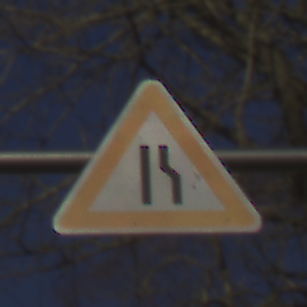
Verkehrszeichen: EinseitigVerengteFahrbahnRechts
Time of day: MorningAfternoon
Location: Outdoor (Nature)
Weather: Clear
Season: Winter
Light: Natural